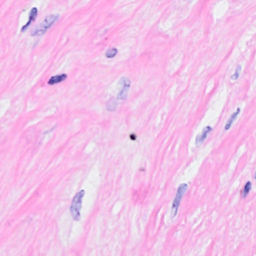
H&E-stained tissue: Breast